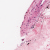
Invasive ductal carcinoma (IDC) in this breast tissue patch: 0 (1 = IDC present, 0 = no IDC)